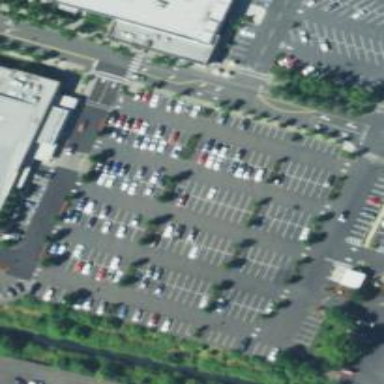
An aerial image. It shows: Trolley bay.